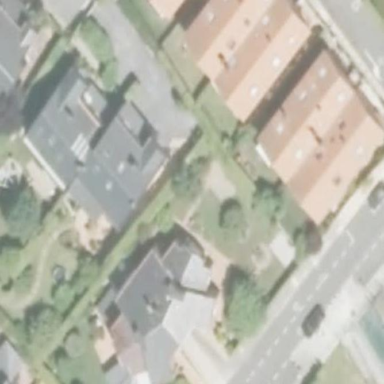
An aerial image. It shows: Simple and straightforward house.